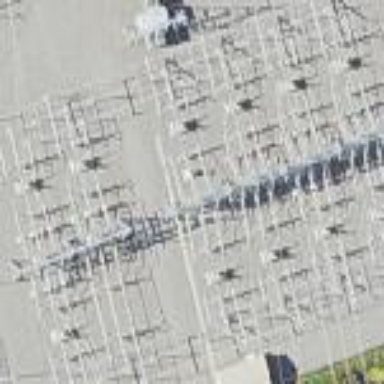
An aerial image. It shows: Three power lines with cables.